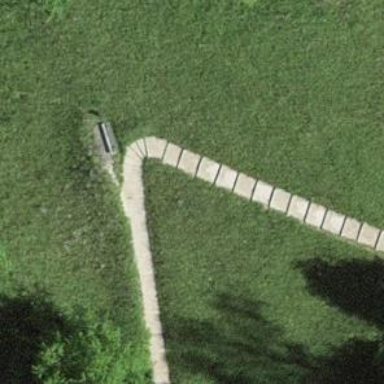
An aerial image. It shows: Gravel path with steps.